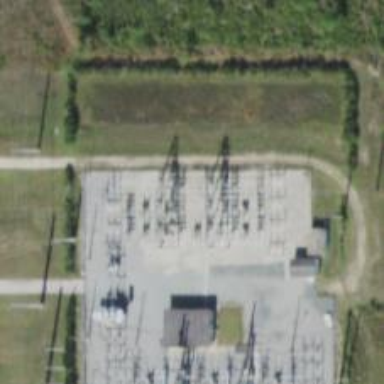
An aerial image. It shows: Switch used for power control.